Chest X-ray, PA view. Patient: 49 years old, sex F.
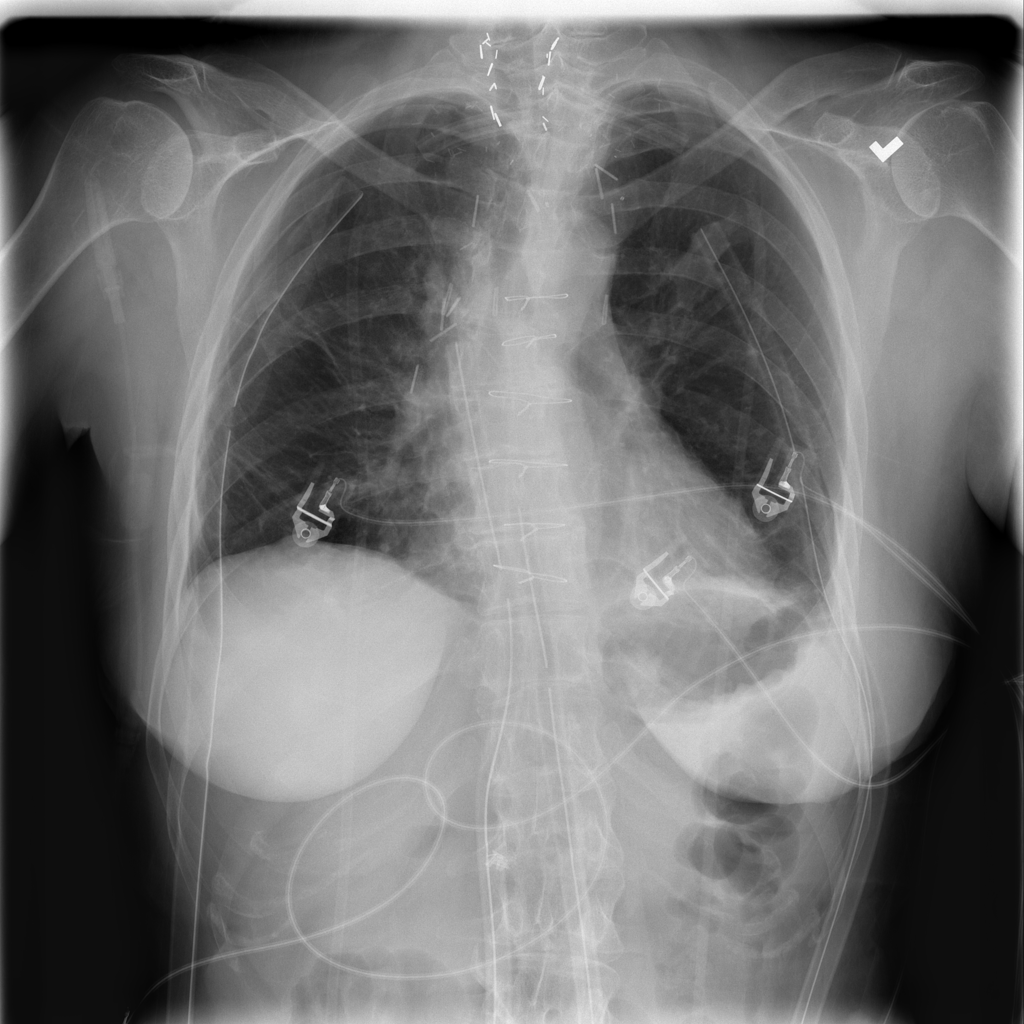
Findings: No Finding